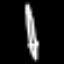
Label: pencil